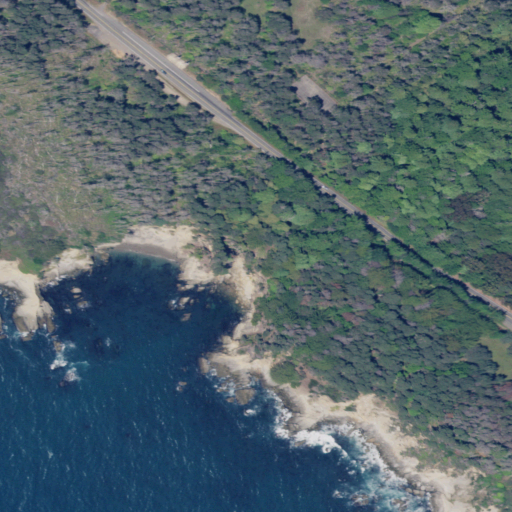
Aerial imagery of valley in California named Morrison Gulch containing evergreen forest, open water, shrub, open development, herbaceous wetlands, and low intensity development